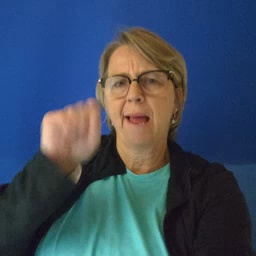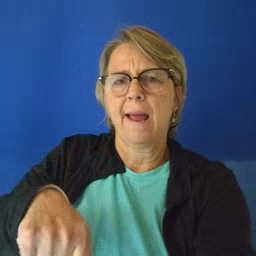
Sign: can